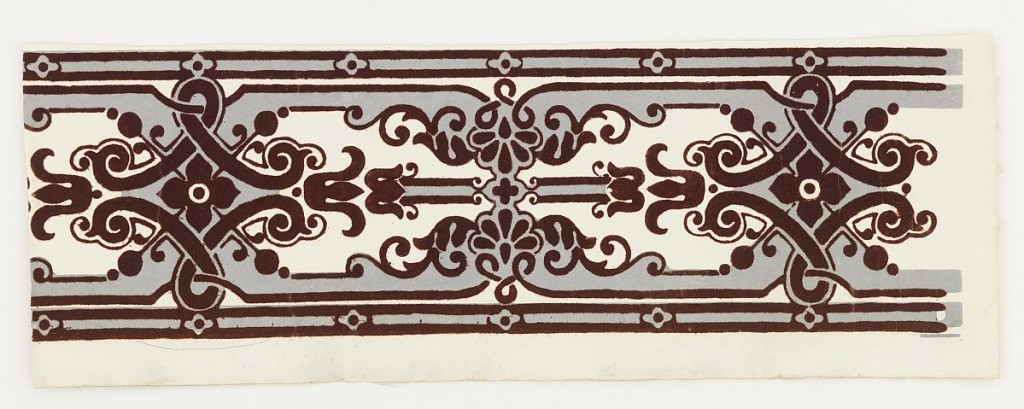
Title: Border
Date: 1850–75
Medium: Block-printed and flocked paper
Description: Maroon flock, gray scrollwork pattern on white ground